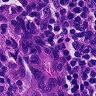
Metastatic tissue present: yes